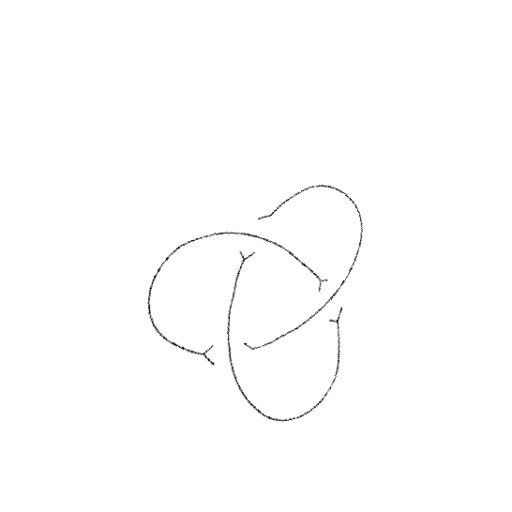
Crossing number: 3